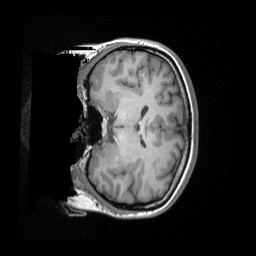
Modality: T1w
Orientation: coronal
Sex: female